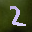
Label: 2